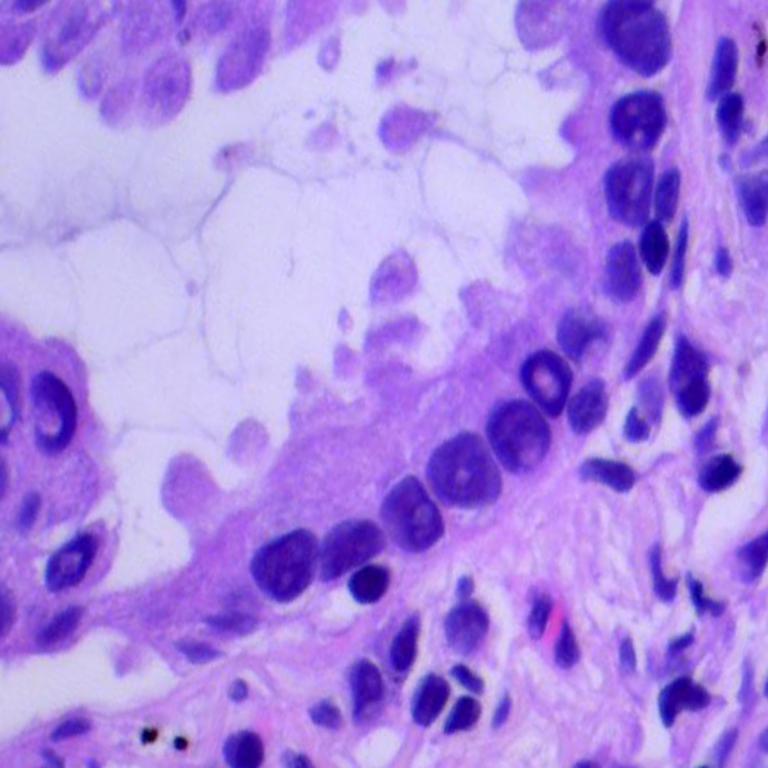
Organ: lung
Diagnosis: adenocarcinomas